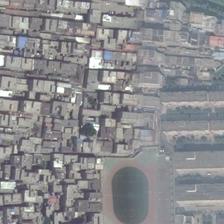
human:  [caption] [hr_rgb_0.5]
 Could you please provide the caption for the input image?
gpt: a small court and nobody play football on it .

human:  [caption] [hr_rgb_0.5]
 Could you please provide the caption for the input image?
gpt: orderless houses hem the playground in the street corner .

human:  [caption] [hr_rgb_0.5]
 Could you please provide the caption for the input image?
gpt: a playground is surrounded by many crowded small buildings and several large buildings .

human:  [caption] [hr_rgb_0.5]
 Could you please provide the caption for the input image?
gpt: a playground next to some large buildings is beside many crowded small buildings .

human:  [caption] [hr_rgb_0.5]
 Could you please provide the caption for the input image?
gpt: a playground is surrounded by crowded houses .